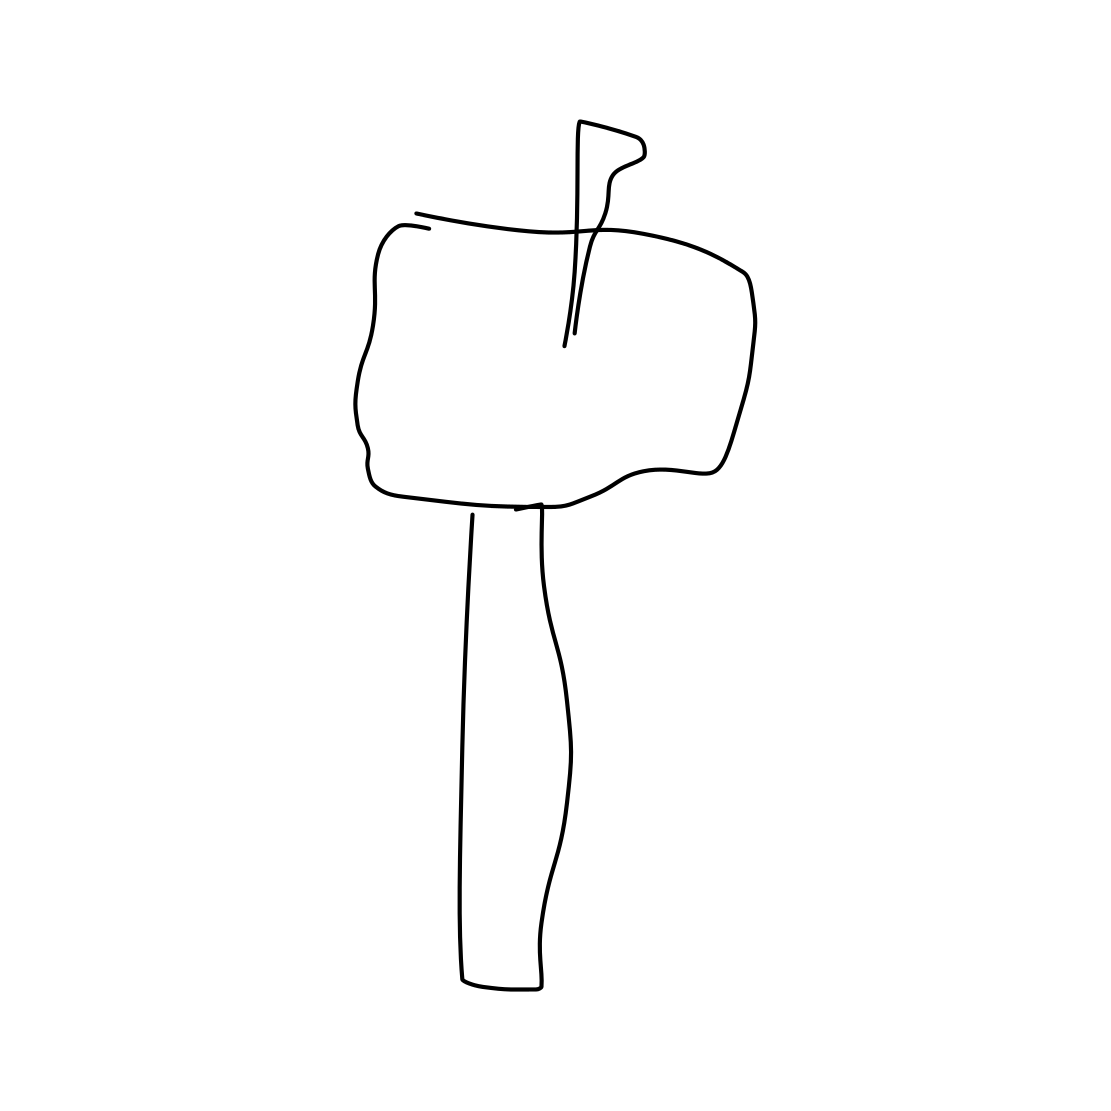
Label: mailbox